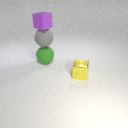
small purple rubber cube above large gray rubber sphere